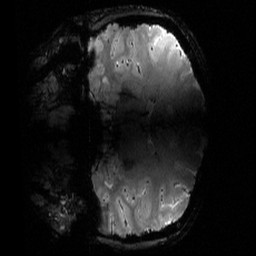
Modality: T2starw
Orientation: coronal
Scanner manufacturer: siemens
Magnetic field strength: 6.98 T
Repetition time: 3.7 s
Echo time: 0.016 s